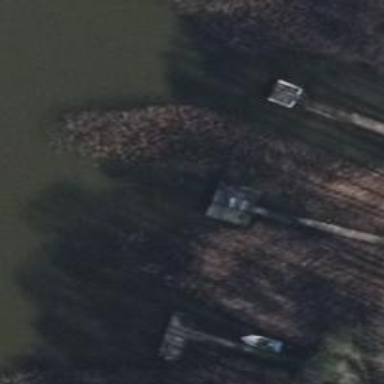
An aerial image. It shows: Man-made pier.